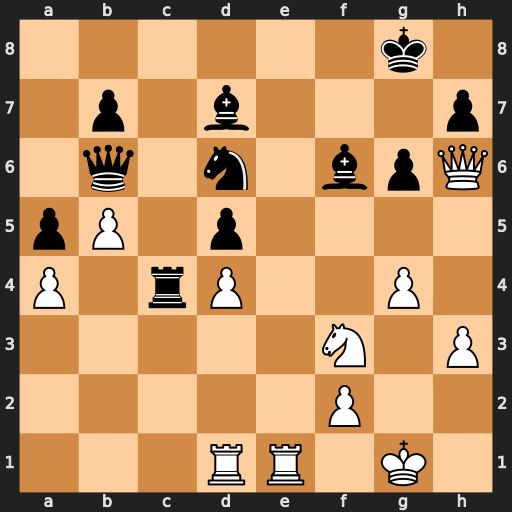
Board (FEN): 6k1/1p1b3p/1q1n1bpQ/pP1p4/P1rP2P1/5N1P/5P2/3RR1K1
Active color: w
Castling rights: -
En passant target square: -
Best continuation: Ng5 Bxg5 Qxg5